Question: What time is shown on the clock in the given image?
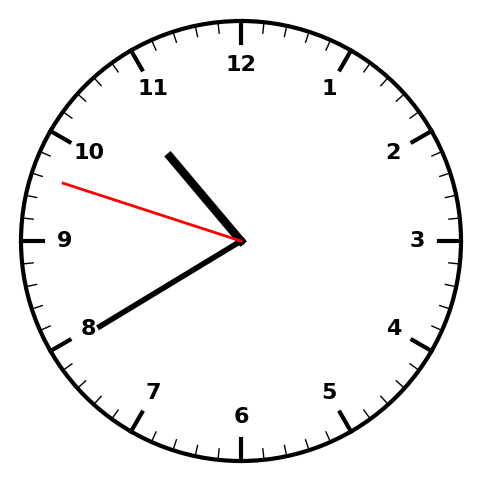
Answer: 10:39:48